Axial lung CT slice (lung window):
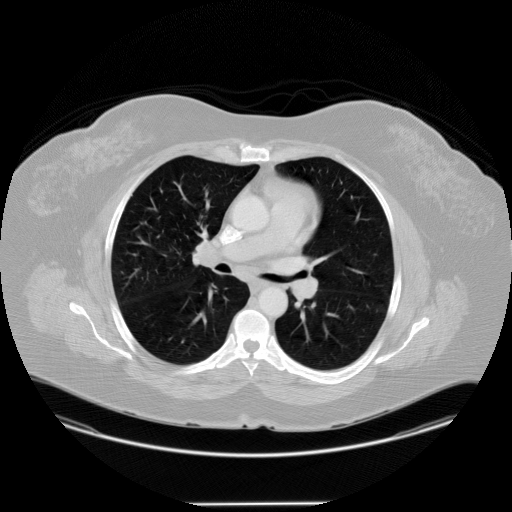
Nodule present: no